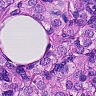
Metastatic tissue present: yes